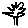
Label: tree